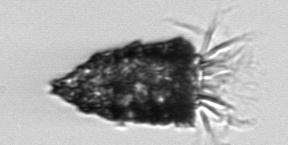
Label: Tintinnopsis